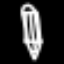
Label: pencil